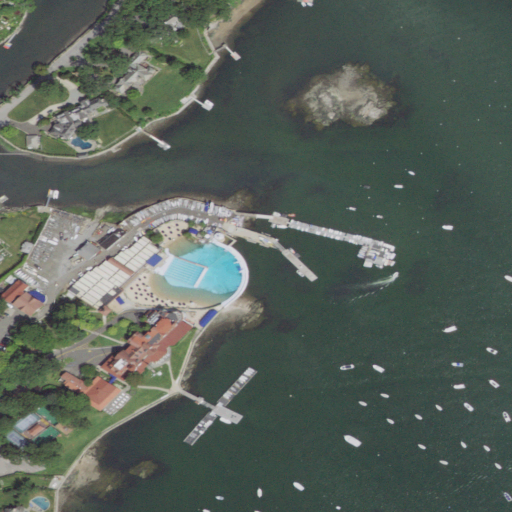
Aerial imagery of cape in New York named Cedar Point containing open water, low intensity development, open development, high intensity development, medium intensity development, and herbaceous wetlands